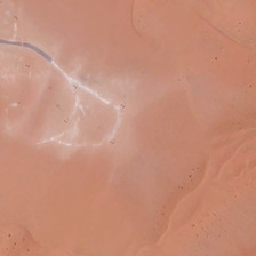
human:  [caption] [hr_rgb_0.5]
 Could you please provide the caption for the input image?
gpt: a narrow road in the great desert.

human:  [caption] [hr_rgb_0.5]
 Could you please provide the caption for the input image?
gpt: Roads in the desert

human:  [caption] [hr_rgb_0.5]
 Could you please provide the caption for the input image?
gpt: A narrow road in the desert.

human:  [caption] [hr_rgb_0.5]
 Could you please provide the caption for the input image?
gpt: Narrow road of wide desert.

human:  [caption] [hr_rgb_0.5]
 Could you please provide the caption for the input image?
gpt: Narrow streets in the desert.